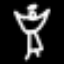
Label: angel